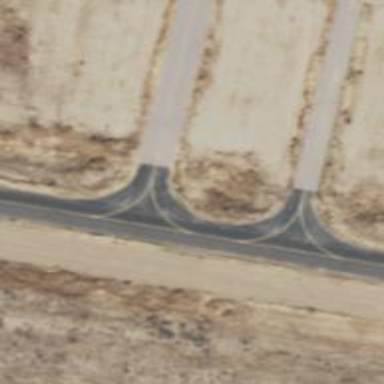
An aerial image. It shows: Taxiway at the airport with asphalt surface.